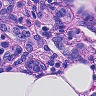
Metastatic tissue present: yes